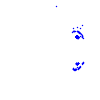
Particle: kaon